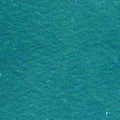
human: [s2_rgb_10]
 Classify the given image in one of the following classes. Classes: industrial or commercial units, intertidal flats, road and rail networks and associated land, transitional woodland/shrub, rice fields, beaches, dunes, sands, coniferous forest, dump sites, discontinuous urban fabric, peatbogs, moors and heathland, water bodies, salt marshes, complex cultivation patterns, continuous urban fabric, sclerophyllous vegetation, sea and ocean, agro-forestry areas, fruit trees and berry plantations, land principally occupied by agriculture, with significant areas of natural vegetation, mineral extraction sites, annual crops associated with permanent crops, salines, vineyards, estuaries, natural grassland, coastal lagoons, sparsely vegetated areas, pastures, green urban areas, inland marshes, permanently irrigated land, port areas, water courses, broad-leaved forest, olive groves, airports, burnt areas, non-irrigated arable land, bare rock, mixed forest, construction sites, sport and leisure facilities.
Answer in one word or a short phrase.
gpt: sea and ocean